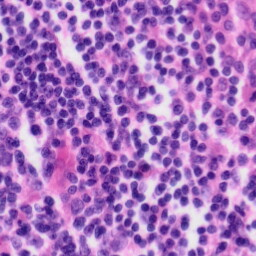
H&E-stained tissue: Tonsil